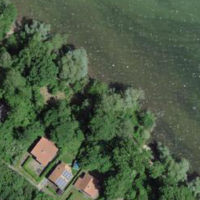
EUNIS habitat code: 14
Species observed at this site:
Prunus padus
Symphoricarpos albus